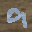
Label: 9